Question: In the screenshot below is an Entity (URL) in my model. The ParentId field is a self-referencing FK (points to Url.Id). You can see this navigation at the bottom of the screenshot.

In my SQL and my DB, which I generate the EDMX from, the self-referencing FK is called FK_Urls_Parent:
'''
-- Creating foreign key on [ParentId] in table 'Urls'
ALTER TABLE [Urls]
ADD CONSTRAINT [FK_Urls_Parent]
FOREIGN KEY ([ParentId])
REFERENCES [Urls]
([Id])
ON DELETE NO ACTION ON UPDATE NO ACTION;
'''
My questions are:
1. Why did EF generate Urls1 and Url1 just from that one FK? Url1 is a 0 or 1 property that is 'FromRole' Urls1. Urls1 is 'FromRole' Urls 'ToRole' Urls1. It seems like EF is making a navigation property that is the exact same as Url table. Why would it do this and can I do something to make it just generate the one, desired Navigation property: Urls1?
2. Okay, so not quite as important, but can I control the name of the Navigation property based on the FK name or something in the DB? I hate that it names it 'Url1'. I would prefer 'Parent', but don't want to have to manually change it in the designer every time I regenerate the model.
Thanks.
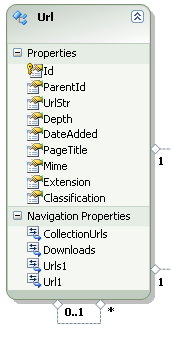
Answer: It is modeling both sides of the relationship. In other words, one of the properties will be the entry being pointed to by this entry's 'ParentId'. The other will be the entry(s) whose 'ParentId' field points to this entry. You can disable one side in the relationship properties, or rename them to make sense. Such as, for instance, 'ParentUrl' and 'ChildUrls'.
I'm not 100% certain how to get to the property relation dialog without opening the program myself, which I can't right now. I do know for me it appears in the (by default) bottom-right properties window when the link is selected.
As far as making this change somehow permanent across model regenerations, I know of no way to do this. Hopefully someone else will know, because it would save me a lot of time too!